Question: I want to make a simple .exe application in vb.net. The application wont have an installation just pure run on .exe file .
Application has one form and two pictures. When i set the option on image to build action - compile

'''
Unable to open module file 'C:\Users\t3cho\documents\visual studio 2013\Projects\Apps\Apps\Resources\power.png': System Error &H80041feb&
'''
Is there any other way to make an .exe file with images without installation or additional folders.
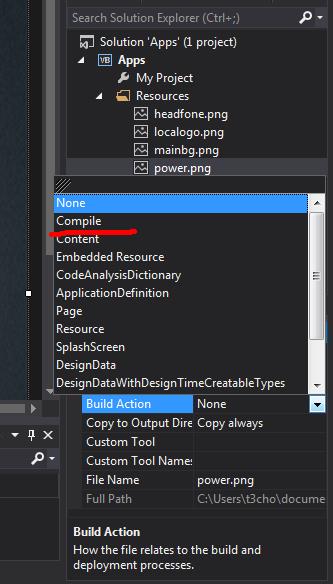
Answer: The easiest way to include images (and other types of resources) into the application is to right-click the project, go to the "Resources"-Tab and add the image there. You can change its name to e.g. 'MyEmbeddedImage' and access it like this
'''
Dim img As Image = Properties.Resources.MyEmbeddedImage
'''
or
'''
Dim img As Image = My.Resources.MyEmbeddedImage
'''
This automatically sets the 'Build Action' to .
Note: This approach is type-safe and you will get errors at compile time, if the image is missing.
See: <URL>
---
If you still want to embed the image "manually", you must set the 'Build Action' to and access it as @Icemanind describes.